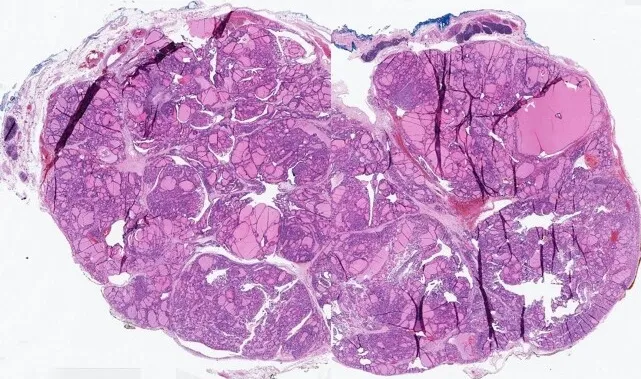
Photomicrographs of the surgical specimen. - Wholemount image showing the heterotopic thyroid tissue and surrounding unremarkable thymic tissue (H&E 5x).
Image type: pathology (h&e)